Question: I am using JProfiler for profiling of my application. I have noticed when I run Garbage collector all the marked Recorded Object becomes Green and after some time it again face some difference in Object created and Destroyed.
By the way My Application is still running at this time, Does my application facing a problem of memory leak or this is usual.
There is some snap shot that may be help you understanding situation

Above is the snap shot when I run Garbage Collector...
But After some time these bars becomes Green and Red Partially...
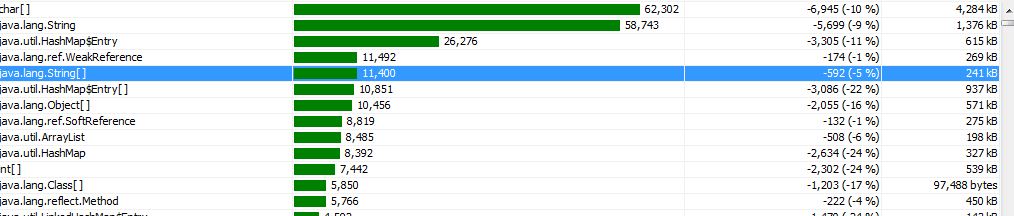
Answer: Typically, you can say your memory is leaking, if the size occupied by a certain object, say , keeps growing inspite of GC.
It is generally OK if after GC you see "Red" again for certain type of objects. I am assuming your application is doing some work and generating garbage. So, that itself is not an issue. However, if the size keeps growing, that be a problem.
A good strategy is to note the allocation size of a given object, say , before and after GC and see how much objects are being collected. Repeat this exercise over a period of time. If the size does not grow massively, you should be fine.
The point here though, is, make sure the load profile (number of requests, background jobs etc) is the same. Otherwise, your memory profiling results wont be an apples to apples to comparison.